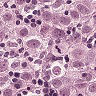
Metastatic tissue present: yes